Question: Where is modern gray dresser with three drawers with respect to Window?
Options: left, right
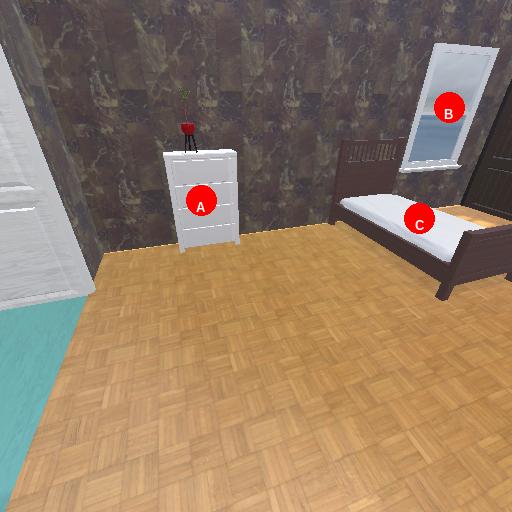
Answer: left